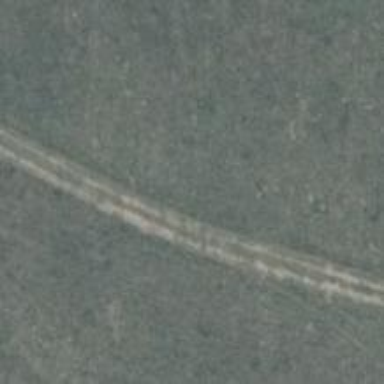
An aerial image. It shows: Track with grade 5 tracktype.